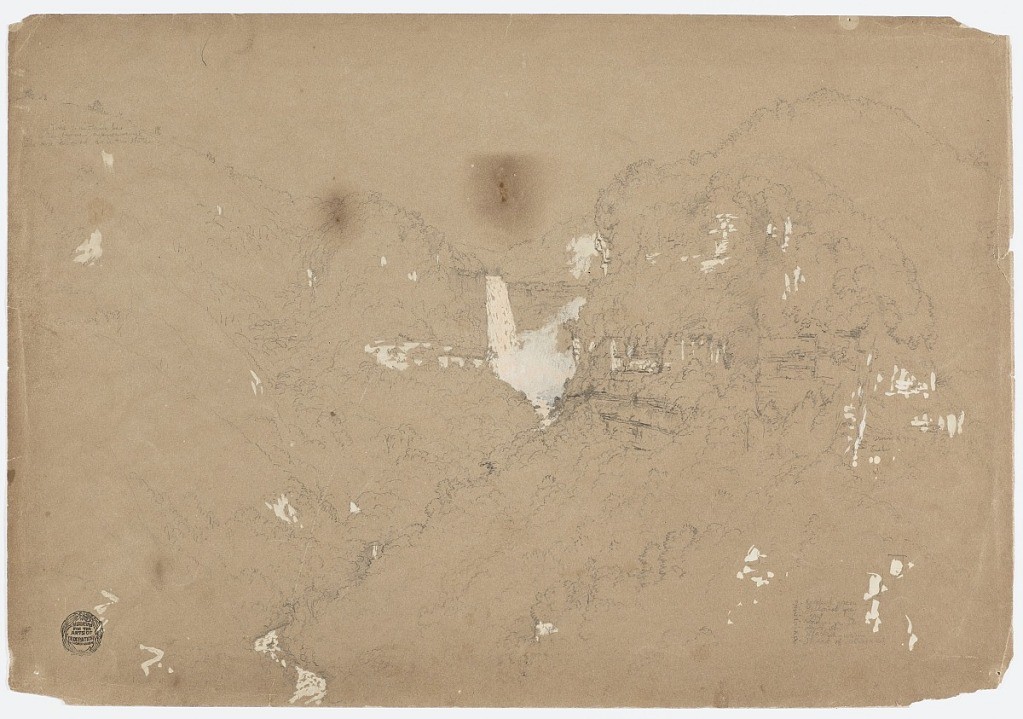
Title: Tequendama Falls near Bogotá, Colombia
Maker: Frederic Edwin Church, American, 1826–1900
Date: June 20–30, 1853
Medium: Graphite, brush and oxidized white gouache on brown wove paper; graphite on off-white wove paper
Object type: Drawing
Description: Landscape sketch showing a distant view of Tequendama Falls near Bogotá in Colombia. Situated in the middle distance at center, the tall and voluminous falls pour cascading water into a steep, cliff-strewn declivity, which fills with kicked-up mist. The river itself descends towards the viewer, obscured by a nearby, heavily wooded hillside before curving into view again at lower left. The slope at center rises to a cliff-strewn mountain with a rounded top at right. Another steep and heavily wooded mountainside frames the view at left.

Verso: Unfinished landscape sketch showing incomplete outlines of steep and heavily wooded mountainsides at left and right, likely around Tequendama Falls near Bogotá, Colombia.